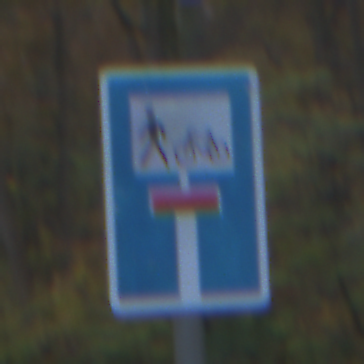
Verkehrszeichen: SackgasseRadverkehrFussgaengerDurchlaessig
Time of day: SunriseSunset
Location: Outdoor (Nature)
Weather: PartlyCloudy
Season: Autumn
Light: Natural